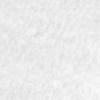
Label: no_change